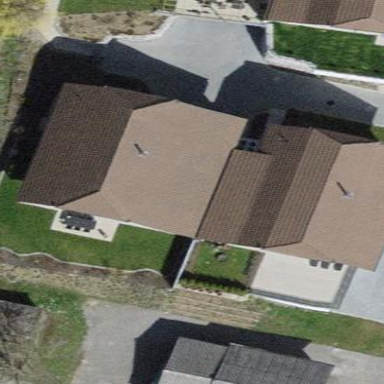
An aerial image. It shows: Simple and straightforward house.